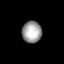
Tissue: lung
Cell type: Epithelial cells
Senescence score: 0.1721
Nuclear area (px): 417
Mean DAPI intensity: 157.619